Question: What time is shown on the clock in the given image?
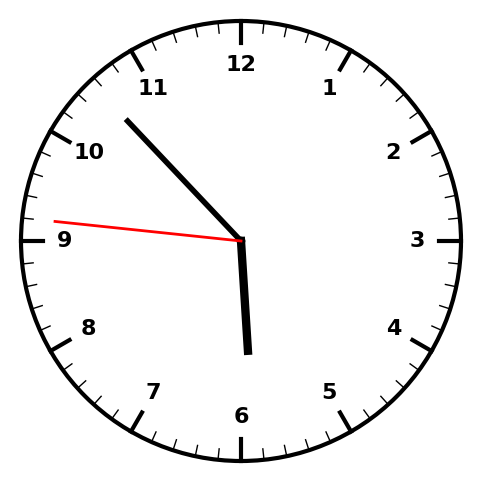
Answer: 05:52:46